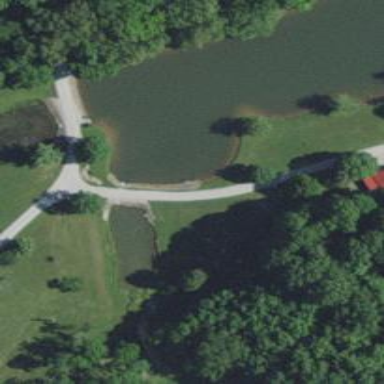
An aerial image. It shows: Driveway.